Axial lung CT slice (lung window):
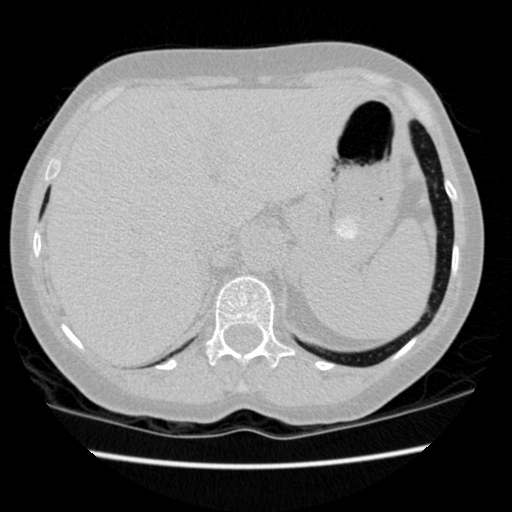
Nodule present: no